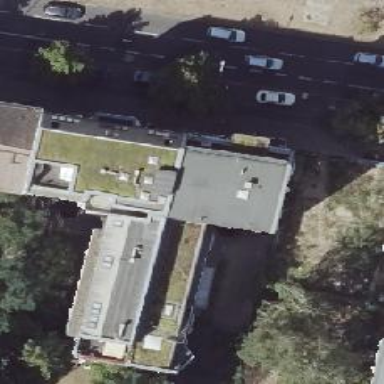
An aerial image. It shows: Healthcare clinic.